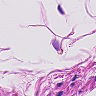
Metastatic tissue present: no